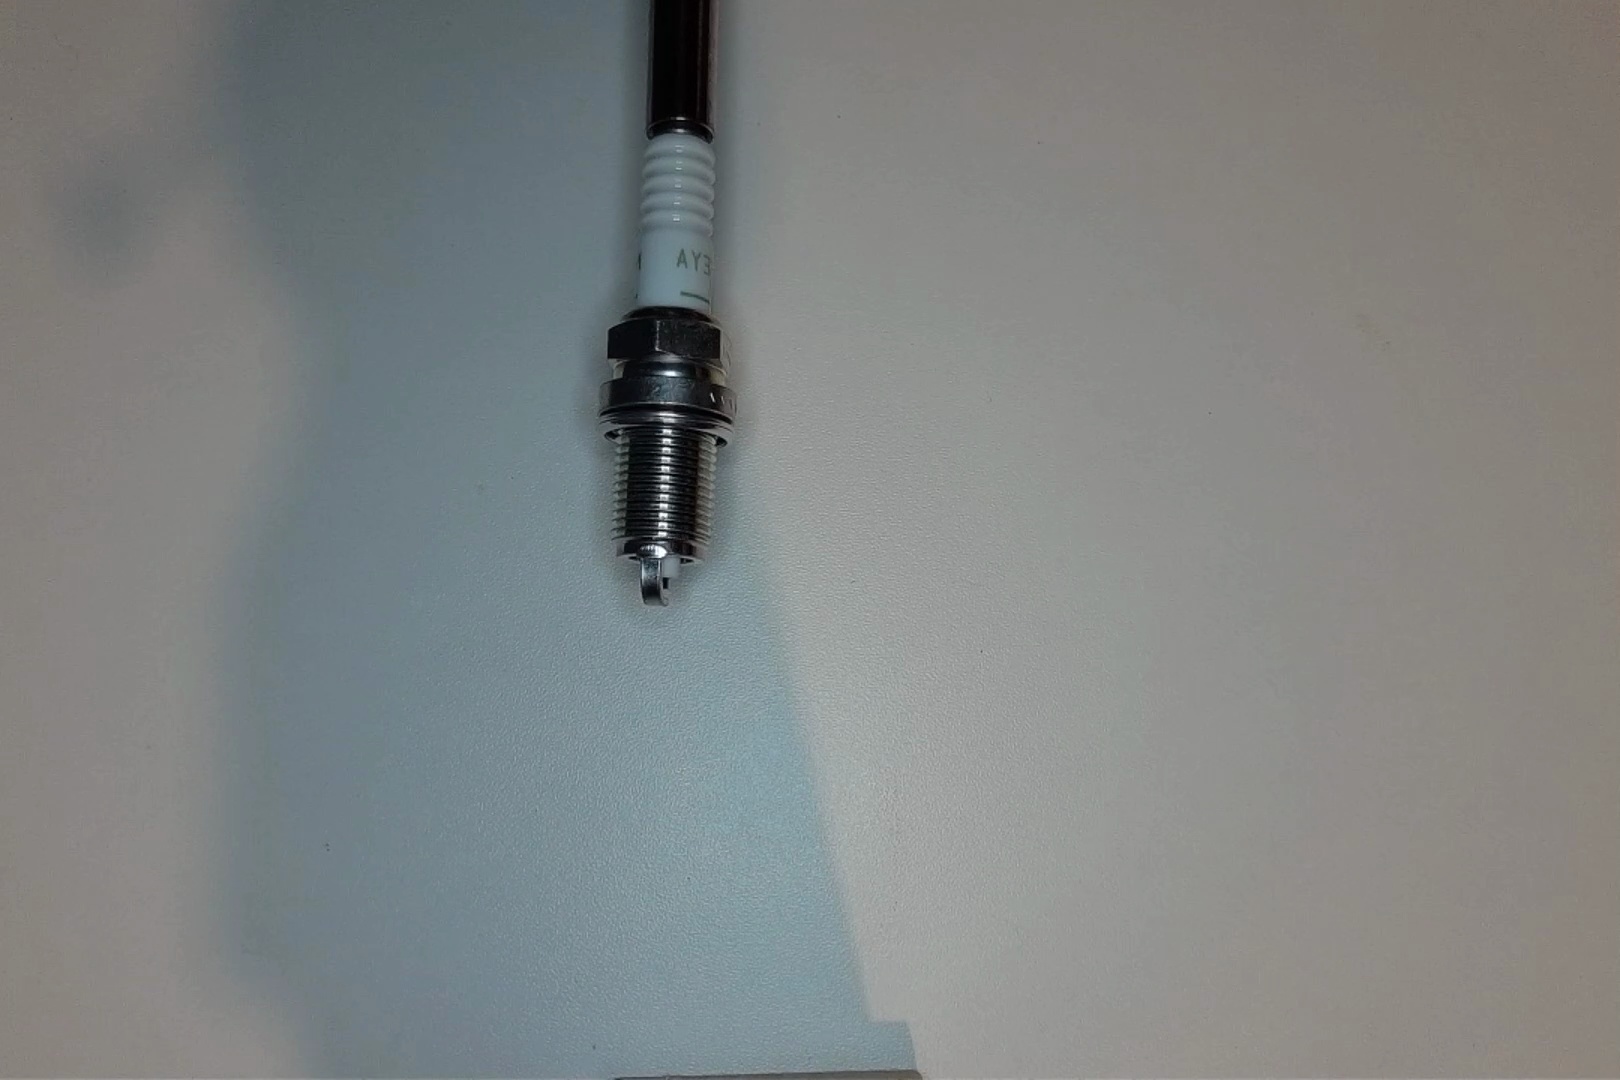
Label: normal